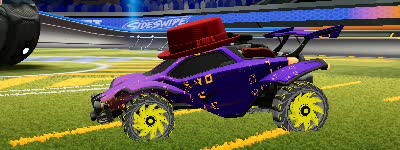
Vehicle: octane